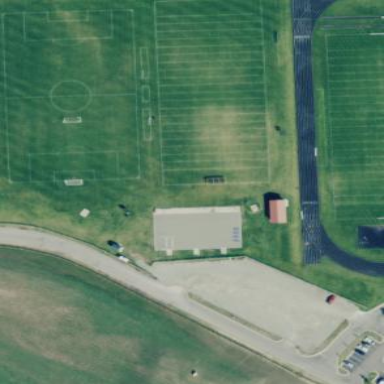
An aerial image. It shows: American football pitch.